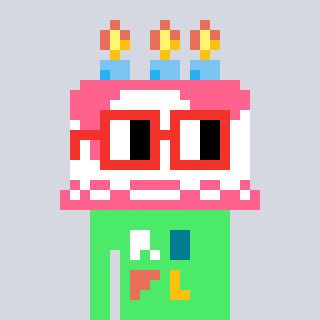
a pixel art character with square red glasses, a cake-shaped head and a teal-colored body on a cool background